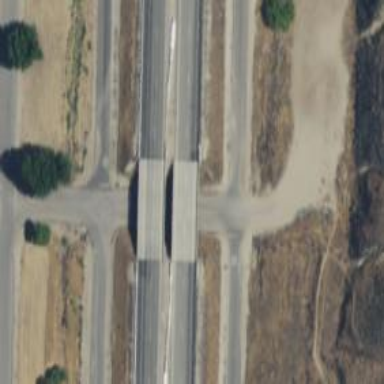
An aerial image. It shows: Motorway bridge.